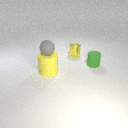
small green rubber cylinder in front of small yellow metal cylinder